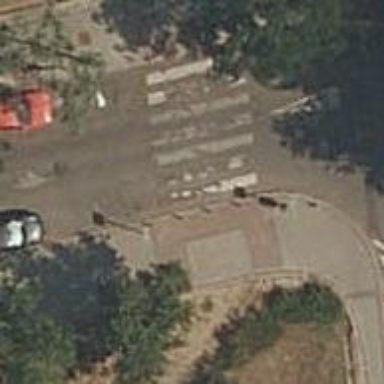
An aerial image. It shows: Uncontrolled crossing on the road.